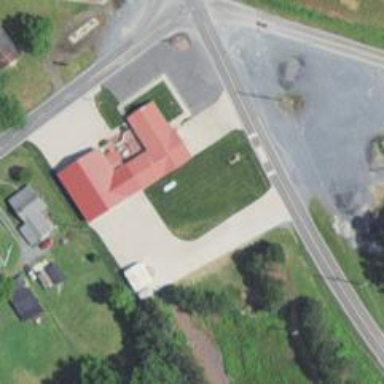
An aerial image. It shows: Fire station building.